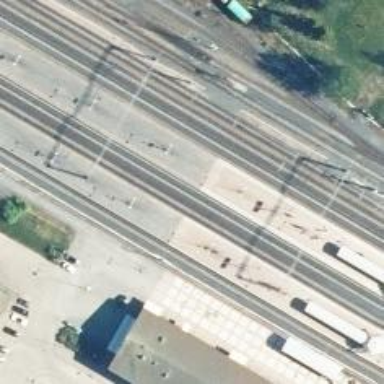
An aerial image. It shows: Railway track with continuous electrified contact lines.